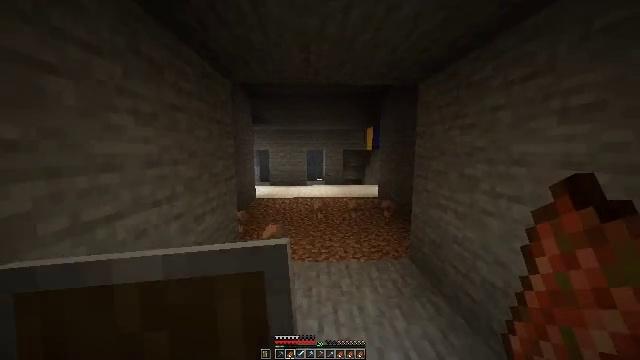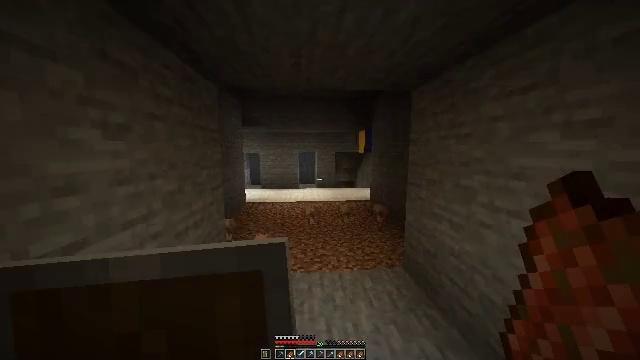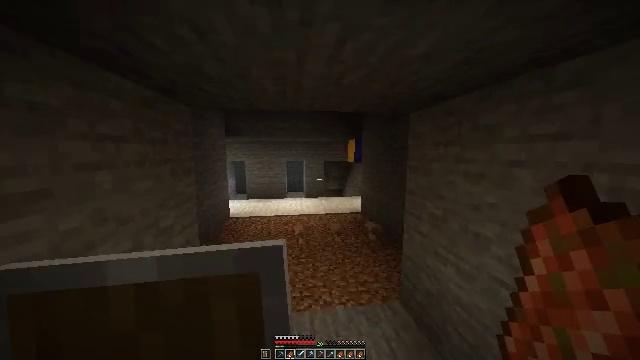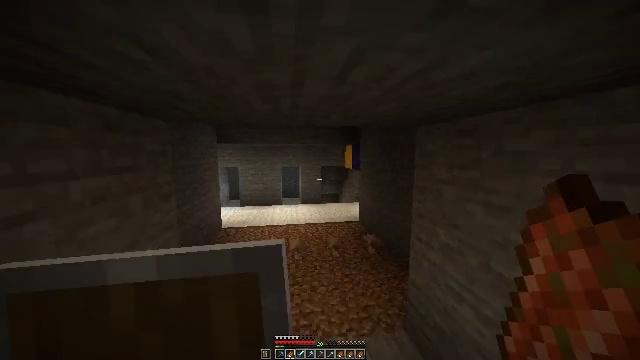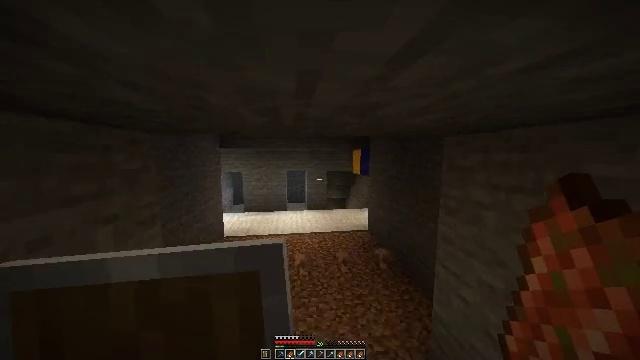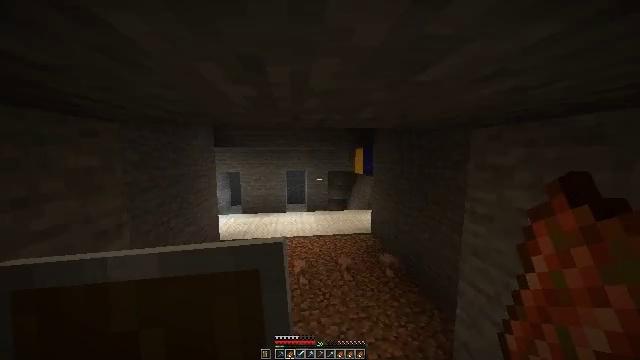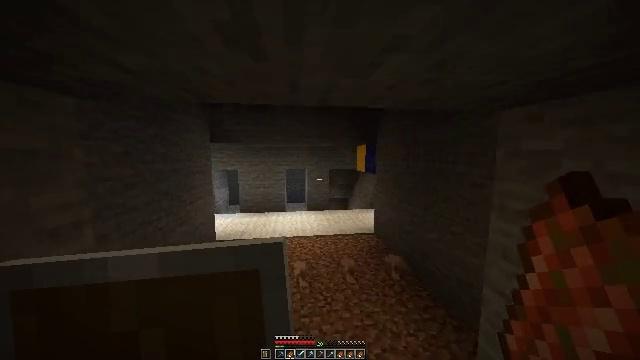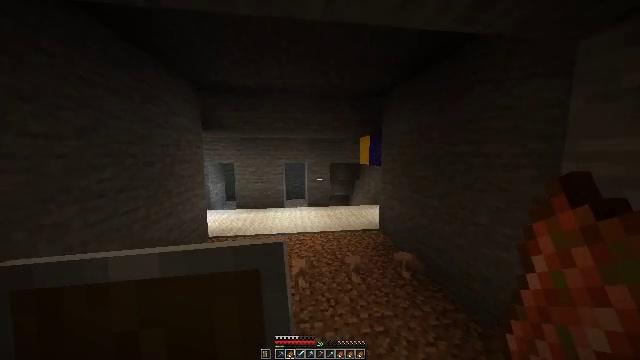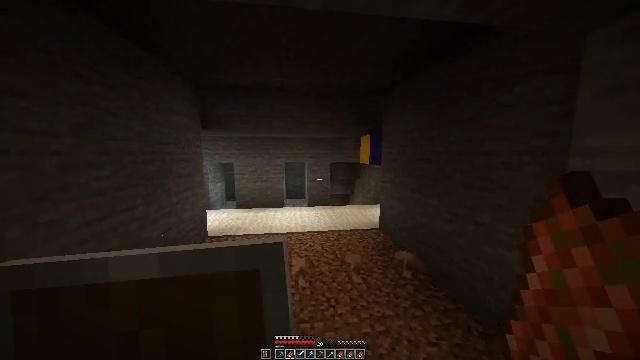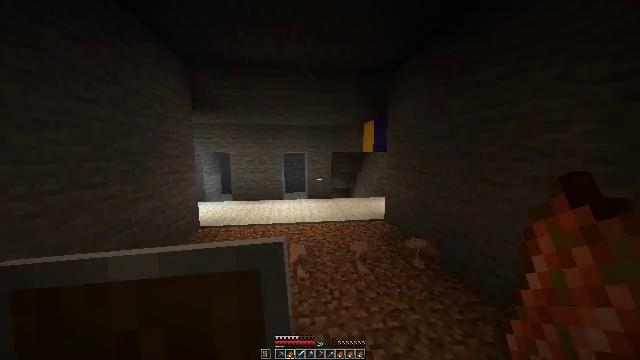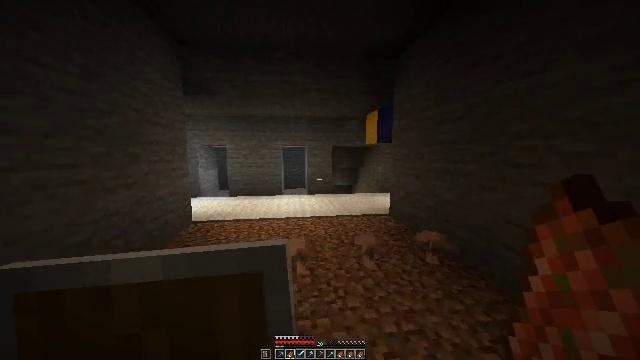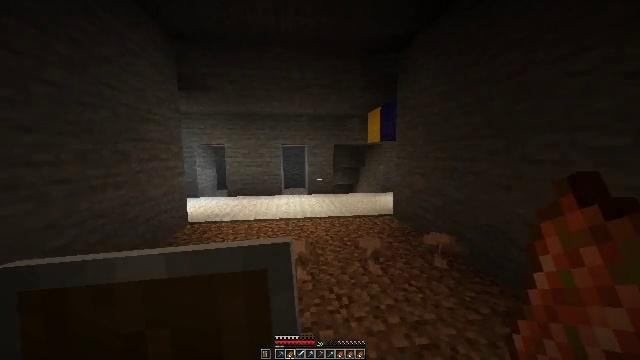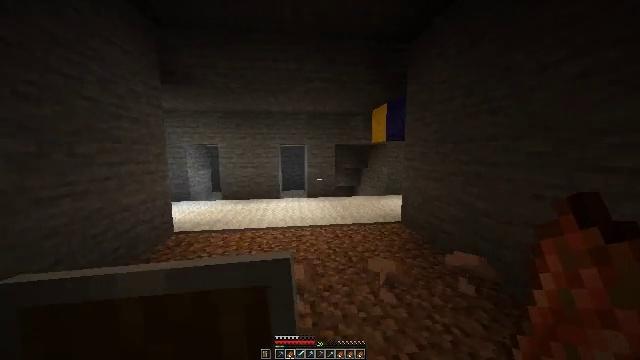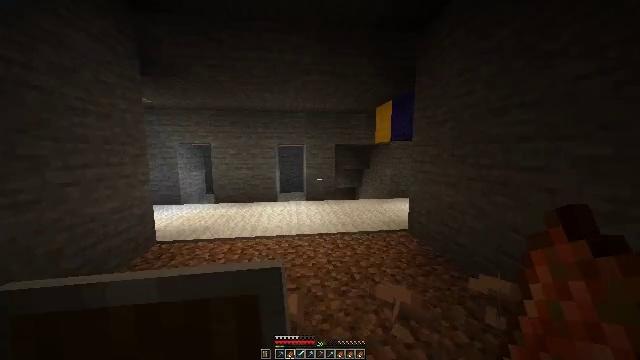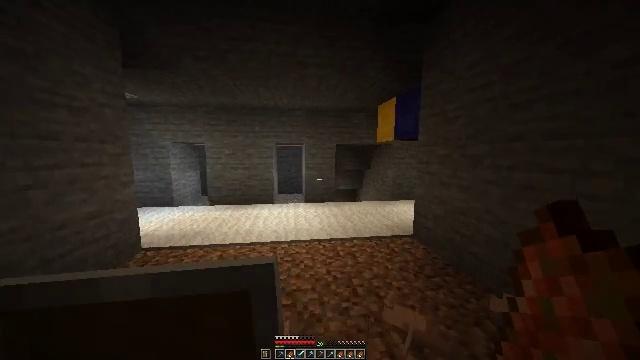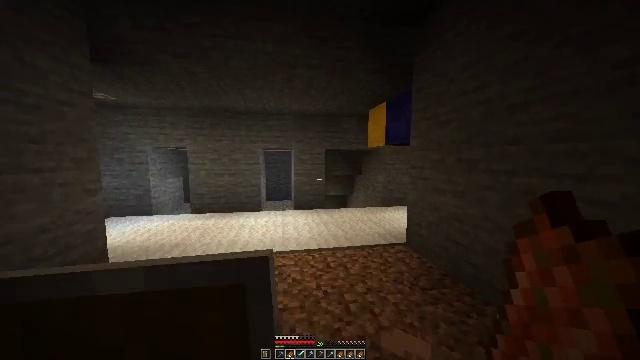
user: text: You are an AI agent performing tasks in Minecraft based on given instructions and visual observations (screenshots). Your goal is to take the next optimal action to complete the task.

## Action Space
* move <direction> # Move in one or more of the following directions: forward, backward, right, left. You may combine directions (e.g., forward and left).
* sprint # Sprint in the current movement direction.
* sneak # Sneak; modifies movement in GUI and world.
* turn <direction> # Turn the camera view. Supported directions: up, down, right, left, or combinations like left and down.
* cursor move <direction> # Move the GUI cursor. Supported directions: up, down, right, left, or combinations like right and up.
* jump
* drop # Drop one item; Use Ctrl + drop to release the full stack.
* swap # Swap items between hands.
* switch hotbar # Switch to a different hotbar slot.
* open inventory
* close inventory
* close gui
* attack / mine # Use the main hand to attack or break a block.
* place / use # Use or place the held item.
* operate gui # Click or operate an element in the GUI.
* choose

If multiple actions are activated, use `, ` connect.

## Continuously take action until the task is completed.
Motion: motion action
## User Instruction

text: Reclaim the blue shulker box for storage.
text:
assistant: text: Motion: move forward, turn right, jump
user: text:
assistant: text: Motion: move forward, turn right, jump
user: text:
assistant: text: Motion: move forward, turn right, jump
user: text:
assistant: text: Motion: move forward, turn left
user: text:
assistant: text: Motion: move forward
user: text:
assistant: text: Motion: move forward
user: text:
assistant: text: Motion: move forward
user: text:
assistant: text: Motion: move forward
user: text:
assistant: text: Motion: move forward
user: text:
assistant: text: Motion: move forward
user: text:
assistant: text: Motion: move forward
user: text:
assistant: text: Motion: move forward
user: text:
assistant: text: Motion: move forward
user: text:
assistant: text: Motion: move forward
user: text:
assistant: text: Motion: move forward, turn right and up
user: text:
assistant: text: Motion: move forward, turn right and up
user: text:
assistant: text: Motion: move forward, turn right
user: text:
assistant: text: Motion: move forward, turn right
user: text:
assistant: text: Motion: move forward, turn right
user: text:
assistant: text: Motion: move forward
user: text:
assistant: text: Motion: move forward, turn right
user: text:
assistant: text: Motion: move forward, turn right and up
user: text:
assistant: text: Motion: move forward, turn right and up
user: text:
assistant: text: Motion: move forward and move left, turn right
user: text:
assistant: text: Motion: move forward and move left, turn right
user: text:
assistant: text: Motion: move forward and move left, turn right
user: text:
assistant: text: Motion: move forward and move left, turn right and down
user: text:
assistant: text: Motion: move forward, turn right and down
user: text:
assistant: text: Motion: move forward, turn right
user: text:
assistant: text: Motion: move forward